Interaction volume radius: 5 \u00c5
Interaction volume height: 20 \u00c5
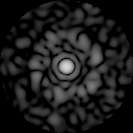
Disorder parameter: 0.864